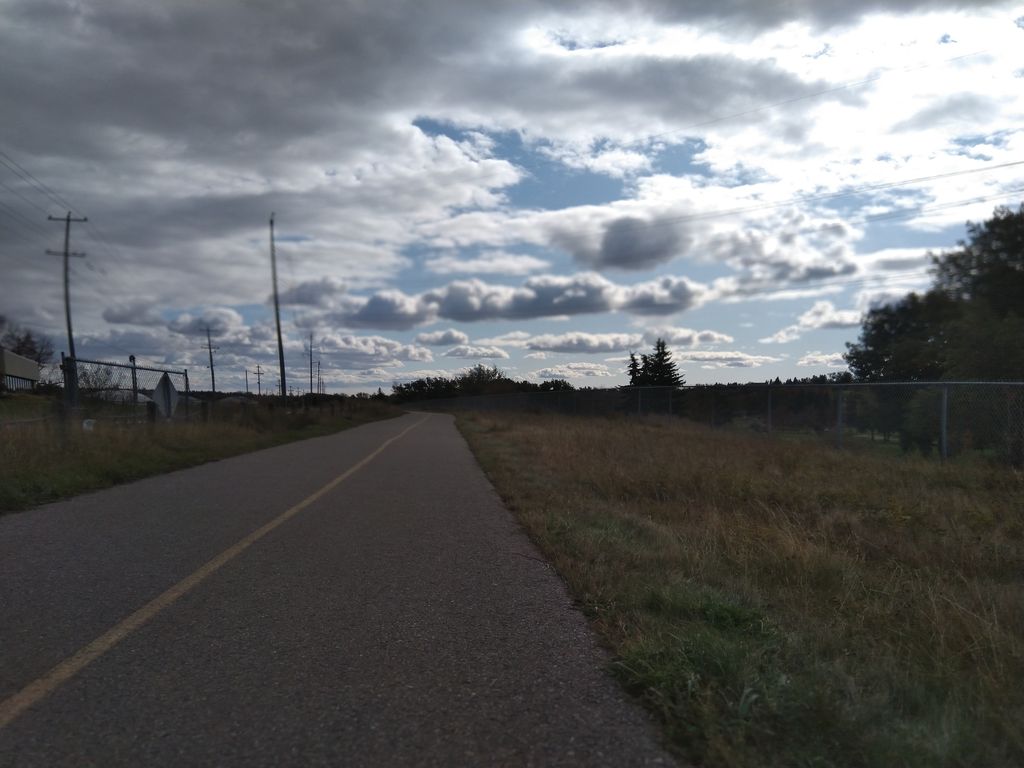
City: calgary